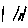
Label: line